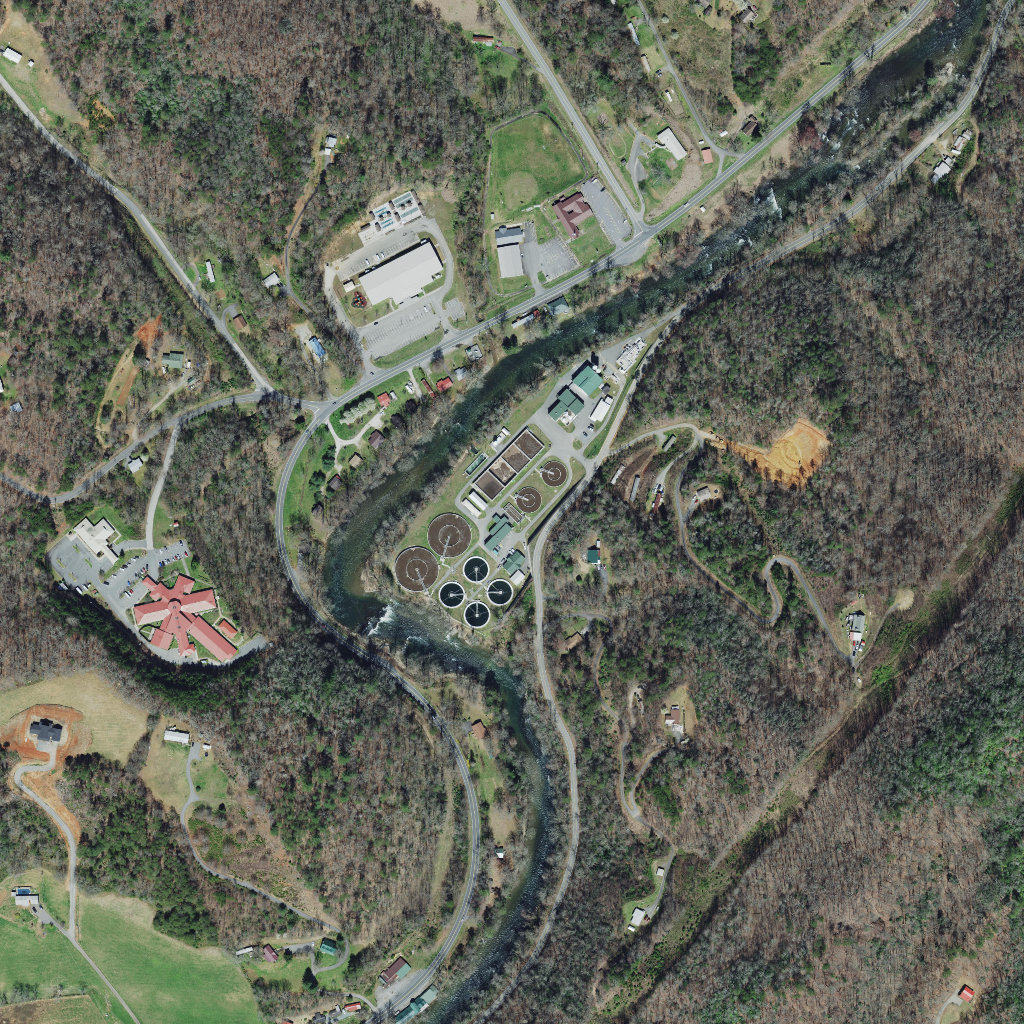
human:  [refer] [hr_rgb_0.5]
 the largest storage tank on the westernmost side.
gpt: <box>[[38, 53, 42, 57, 0]]</box>